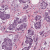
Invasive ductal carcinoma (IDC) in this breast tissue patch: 1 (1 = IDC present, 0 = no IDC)